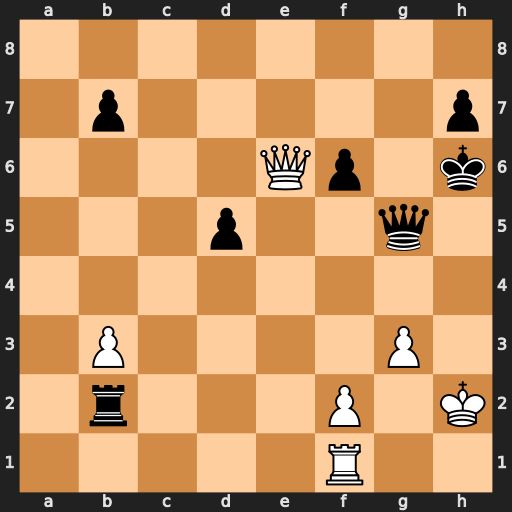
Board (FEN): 8/1p5p/4Qp1k/3p2q1/8/1P4P1/1r3P1K/5R2
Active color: w
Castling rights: -
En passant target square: -
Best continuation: Kg2 Qe5 Rh1+ Kg7 Qd7+